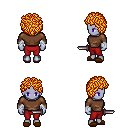
a pixel art fantasy rpg character, female body template, dark elf, purple skin, brown long-sleeve shirt, red pants, light blonde curly afro hairstyle, white cloth bandages, brown slippers, dagger, four views (front, back, left, right), 2x2 character sprite sheet, small pixel art, hard edges, no anti-aliasing